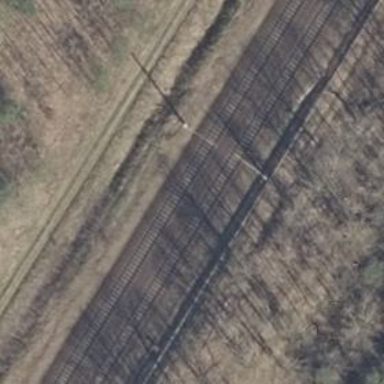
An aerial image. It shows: Milestone along the railway track with catenary mast.